Question: I'm trying to align the last image on the right side of the page in order to make it looks like simmetric
The code I'm using on FTL is the following but it is always next to the middle section:
'''
<table class="header">
<tr>
<td align="left" valign="middle">
<img src="${logo1}" style="float: left; margin: 7px; width: 120px; height: 67.5px" />
</td>
<td align="left" valign="middle" style=" margin-left: 50px;">
<span class="infos" style="font-size:17pt"><b>${info}</b></span><br/>
</td>
<td align="right" valign="right">
<img src="${lastLogo}" style="float: right; margin: 7px; width: 120px; height: 67.5px" />
</td>
</tr>
</table>
'''

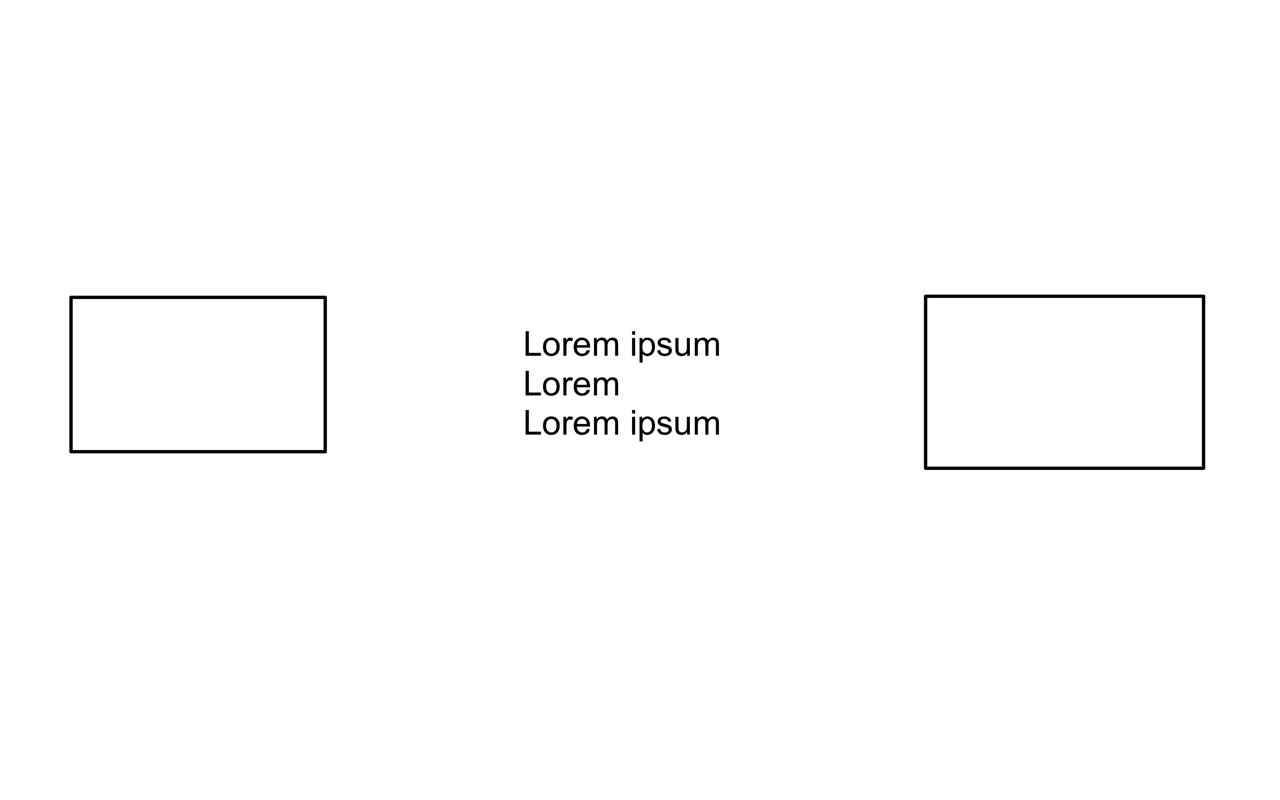
Answer: If you make your table take up 100% width, it will do as you desire.
'''
<table class="header" style="width: 100%">
<tr>
<td align="left" valign="middle">
<img src="${logo1}" style="float: left; margin: 7px; width: 120px; height: 67.5px" />
</td>
<td align="left" valign="middle" style=" margin-left: 50px;">
<span class="infos" style="font-size:17pt"><b>${info}</b></span><br/>
</td>
<td align="right" valign="middle">
<img src="${lastLogo}" style="float: right; margin: 7px; width: 120px; height: 67.5px" />
</td>
</tr>
</table>
'''